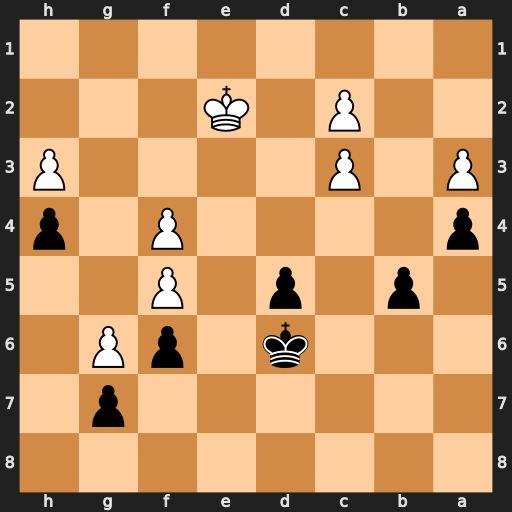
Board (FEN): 8/6p1/3k1pP1/1p1p1P2/p4P1p/P1P4P/2P1K3/8
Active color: b
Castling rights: -
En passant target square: -
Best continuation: d4 cxd4 b4 Kd1 bxa3 Kc1 Kd5 c3 Ke4 Kb1 Kxf4